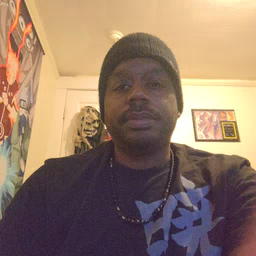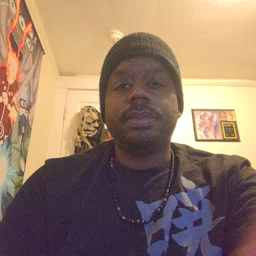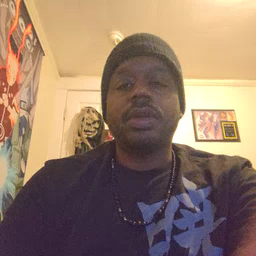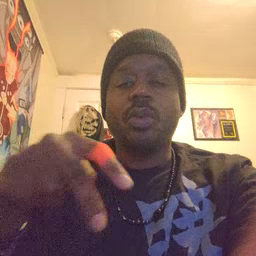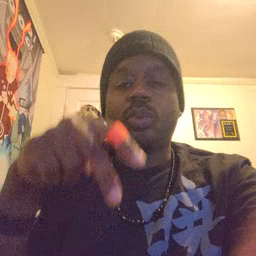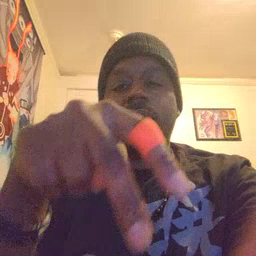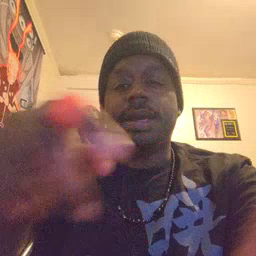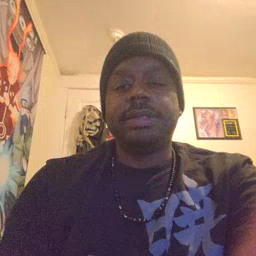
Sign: ride